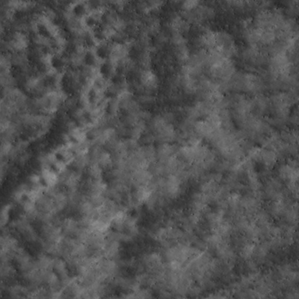
Label: non_frost